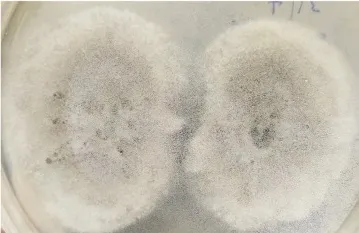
S. Apiospermum. (c) Broth from the positive blood culture bottles was inoculated onto potato dextrose agar and incubated at 30. C, obtaining fungal isolates with a house mouse grey morphology. The fungal isolates here were obtained after 5 days of growth. Lactophenol cotton blue staining of the fungal isolate in. Was performed, showing the characteristic septate hyphae and conidia arrangement of S. Apiospermum.
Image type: radiology (ct)